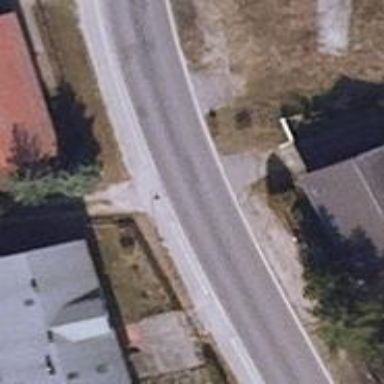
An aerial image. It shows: Secondary road with asphalt surface. There is cycle track on the right side of the road.